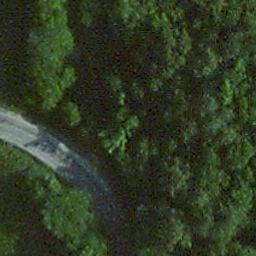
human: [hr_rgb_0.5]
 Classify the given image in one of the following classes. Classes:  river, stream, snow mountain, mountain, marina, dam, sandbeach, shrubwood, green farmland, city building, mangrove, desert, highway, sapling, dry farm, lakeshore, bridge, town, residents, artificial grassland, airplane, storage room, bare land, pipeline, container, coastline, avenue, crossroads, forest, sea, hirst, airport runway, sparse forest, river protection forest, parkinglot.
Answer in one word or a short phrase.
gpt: avenue